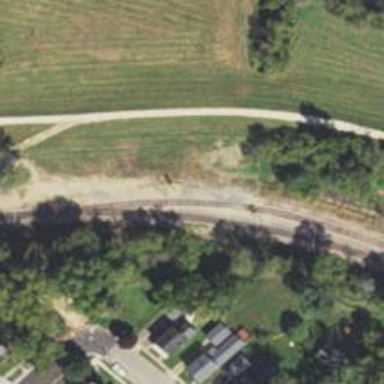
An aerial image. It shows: Railway signal.